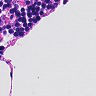
Metastatic tissue present: no